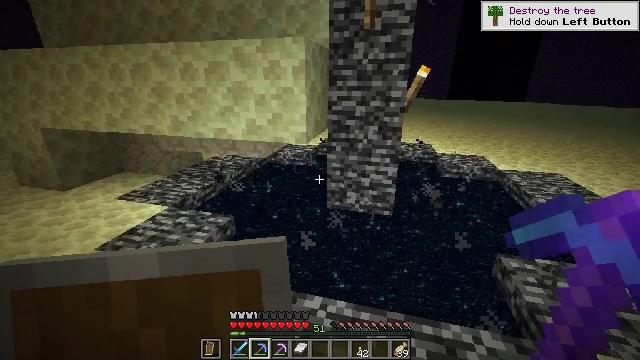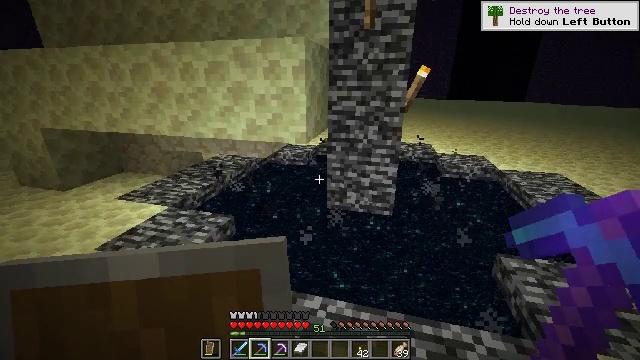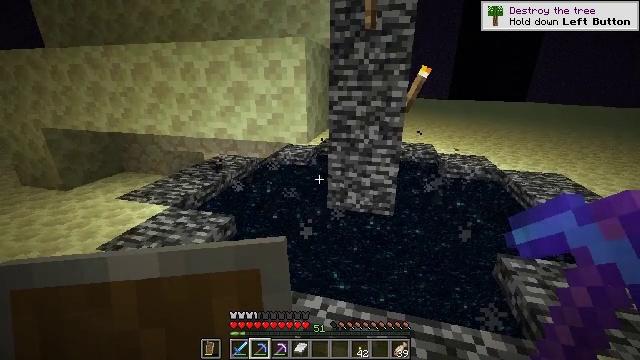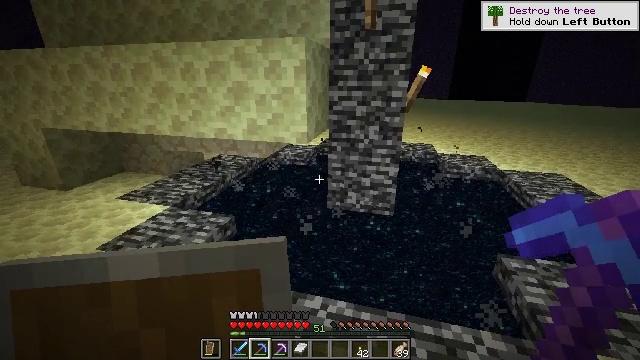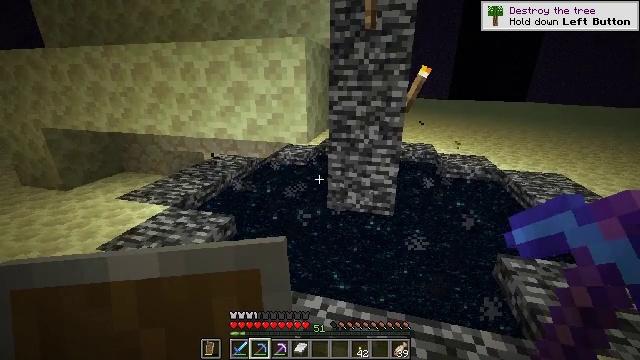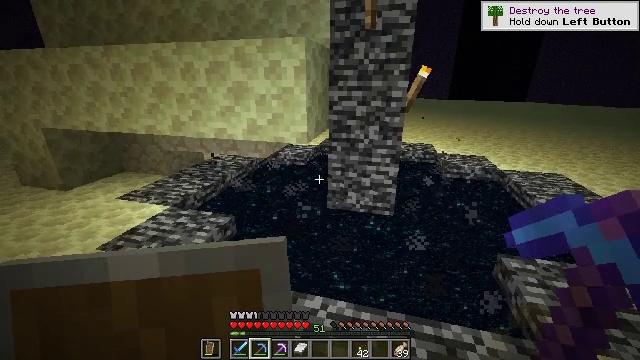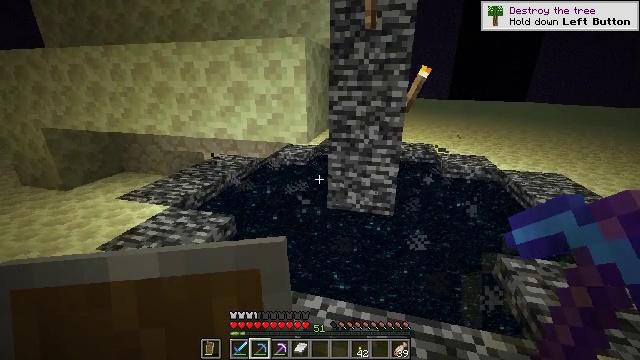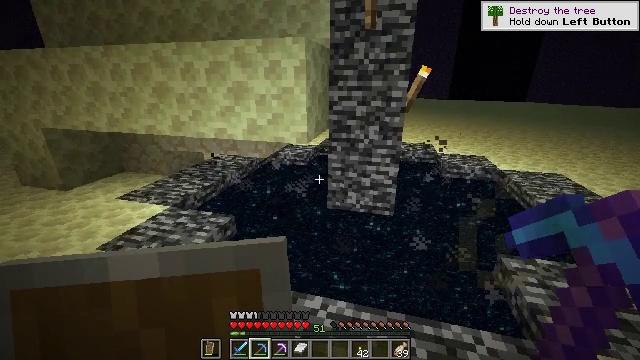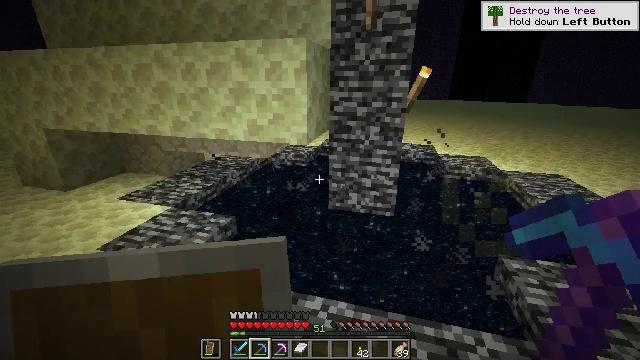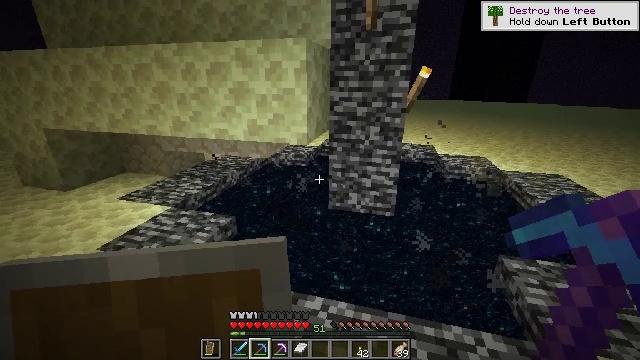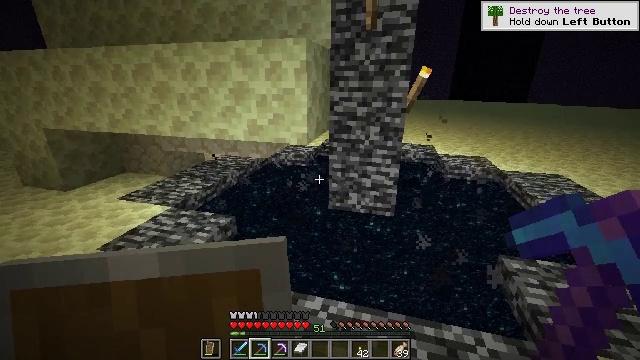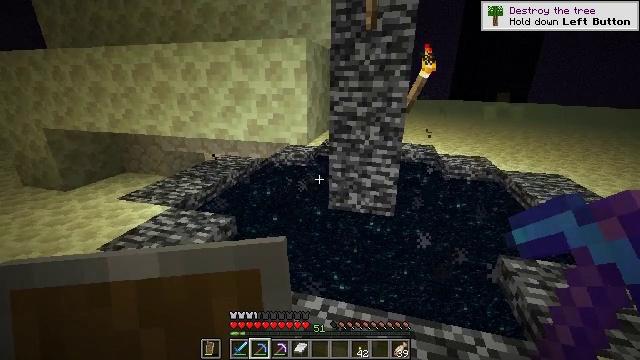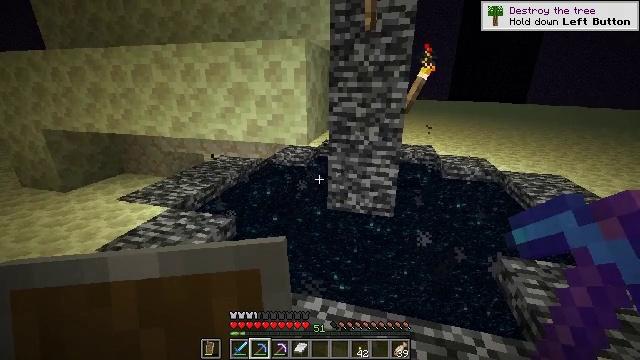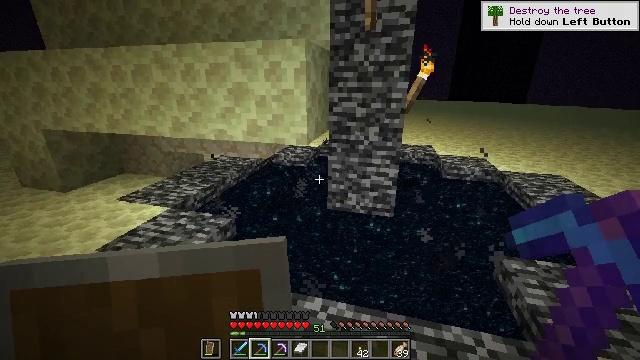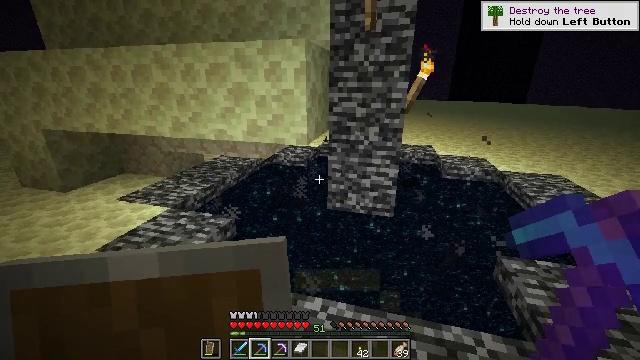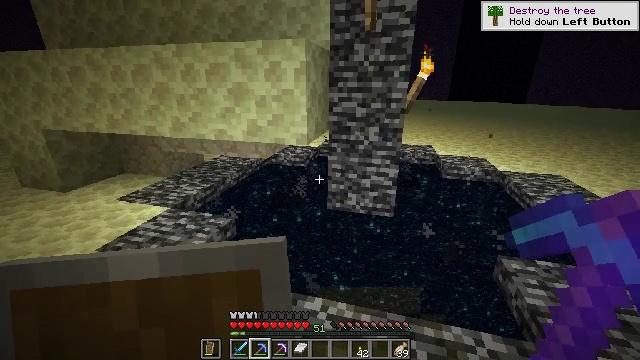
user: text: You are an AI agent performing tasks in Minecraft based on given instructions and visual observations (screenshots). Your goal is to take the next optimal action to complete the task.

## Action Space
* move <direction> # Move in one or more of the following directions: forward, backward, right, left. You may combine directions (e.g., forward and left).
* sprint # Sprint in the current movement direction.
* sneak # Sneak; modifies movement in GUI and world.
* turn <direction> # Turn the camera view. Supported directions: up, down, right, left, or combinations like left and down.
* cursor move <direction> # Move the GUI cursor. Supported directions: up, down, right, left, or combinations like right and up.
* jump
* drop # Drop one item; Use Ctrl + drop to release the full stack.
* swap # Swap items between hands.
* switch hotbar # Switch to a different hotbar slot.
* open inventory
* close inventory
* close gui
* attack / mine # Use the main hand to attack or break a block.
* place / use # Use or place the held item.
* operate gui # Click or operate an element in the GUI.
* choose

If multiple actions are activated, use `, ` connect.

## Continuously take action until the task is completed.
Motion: motion action
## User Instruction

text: Gather end stone bricks from a structure.
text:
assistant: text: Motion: no_op
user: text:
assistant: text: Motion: no_op
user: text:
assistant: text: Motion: no_op
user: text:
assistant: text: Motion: no_op
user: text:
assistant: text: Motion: no_op
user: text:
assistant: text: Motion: no_op
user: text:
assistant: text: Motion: no_op
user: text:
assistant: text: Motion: no_op
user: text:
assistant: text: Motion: no_op
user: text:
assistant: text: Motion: no_op
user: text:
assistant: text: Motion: no_op
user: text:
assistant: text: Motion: no_op
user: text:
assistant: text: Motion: no_op
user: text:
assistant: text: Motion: no_op
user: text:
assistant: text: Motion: no_op
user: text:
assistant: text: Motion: no_op
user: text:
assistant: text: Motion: no_op
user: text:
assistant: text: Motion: no_op
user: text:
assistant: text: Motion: no_op
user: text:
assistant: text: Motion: no_op
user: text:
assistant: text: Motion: no_op
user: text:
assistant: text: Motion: no_op
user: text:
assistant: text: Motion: no_op
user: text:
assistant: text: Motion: no_op
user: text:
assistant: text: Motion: no_op
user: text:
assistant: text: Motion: no_op
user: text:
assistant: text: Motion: no_op
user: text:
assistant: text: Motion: no_op
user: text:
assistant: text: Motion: no_op
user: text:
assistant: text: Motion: no_op